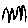
Label: zigzag